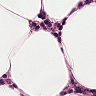
Metastatic tissue present: no